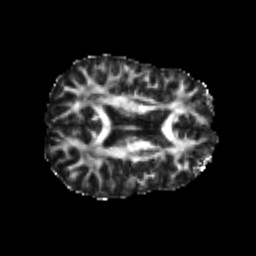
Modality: FA
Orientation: axial
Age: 26
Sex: male
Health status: healthy
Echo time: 0.074 s